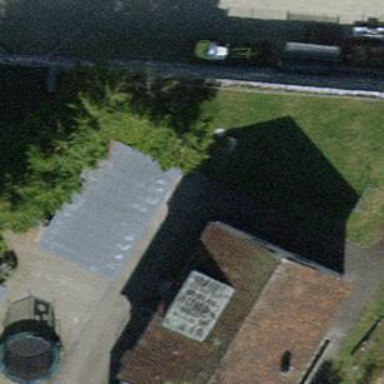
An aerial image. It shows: Detached building with gabled roof.